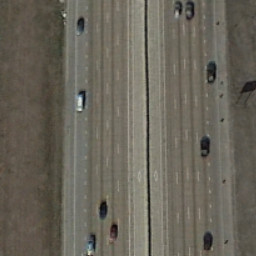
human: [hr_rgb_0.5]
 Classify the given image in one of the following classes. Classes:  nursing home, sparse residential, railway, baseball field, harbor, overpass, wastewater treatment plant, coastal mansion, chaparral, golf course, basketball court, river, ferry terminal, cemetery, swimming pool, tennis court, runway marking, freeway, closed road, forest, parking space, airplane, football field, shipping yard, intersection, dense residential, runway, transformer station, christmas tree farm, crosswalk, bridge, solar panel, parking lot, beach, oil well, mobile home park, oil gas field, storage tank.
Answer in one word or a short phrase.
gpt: freeway